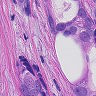
Metastatic tissue present: yes